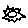
Label: sun